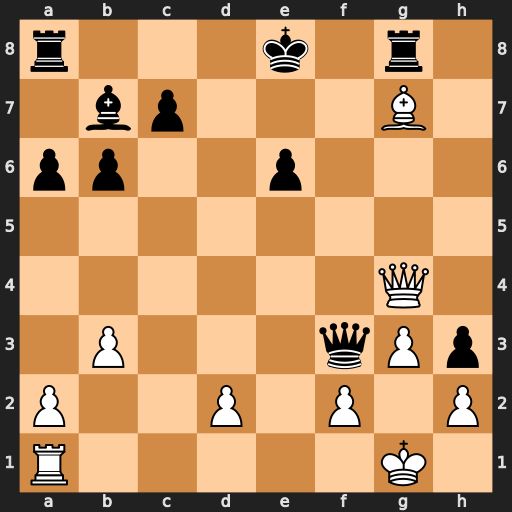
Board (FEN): r3k1r1/1bp3B1/pp2p3/8/6Q1/1P3qPp/P2P1P1P/R5K1
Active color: w
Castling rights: q
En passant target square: -
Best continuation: Qxe6+ Kd8 Bf6+ Qxf6 Qxf6+